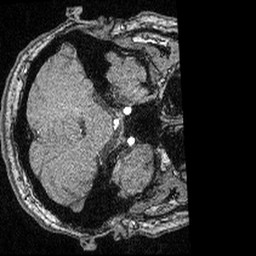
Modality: angio
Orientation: axial
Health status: ill
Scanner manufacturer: siemens
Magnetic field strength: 3 T
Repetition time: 0.022 s
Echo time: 0.00395 s